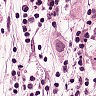
Metastatic tissue present: yes